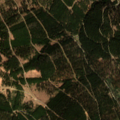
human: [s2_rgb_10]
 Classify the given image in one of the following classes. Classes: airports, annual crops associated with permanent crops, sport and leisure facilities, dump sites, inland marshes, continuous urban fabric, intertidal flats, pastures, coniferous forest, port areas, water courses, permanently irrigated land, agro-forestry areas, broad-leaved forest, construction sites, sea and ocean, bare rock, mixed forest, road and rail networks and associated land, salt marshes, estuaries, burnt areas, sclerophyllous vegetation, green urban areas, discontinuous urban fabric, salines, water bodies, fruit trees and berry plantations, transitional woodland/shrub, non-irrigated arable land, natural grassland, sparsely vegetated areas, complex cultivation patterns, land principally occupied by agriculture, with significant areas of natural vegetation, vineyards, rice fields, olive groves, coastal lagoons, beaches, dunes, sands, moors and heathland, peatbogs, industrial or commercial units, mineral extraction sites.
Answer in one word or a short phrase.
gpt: coniferous forest, mixed forest